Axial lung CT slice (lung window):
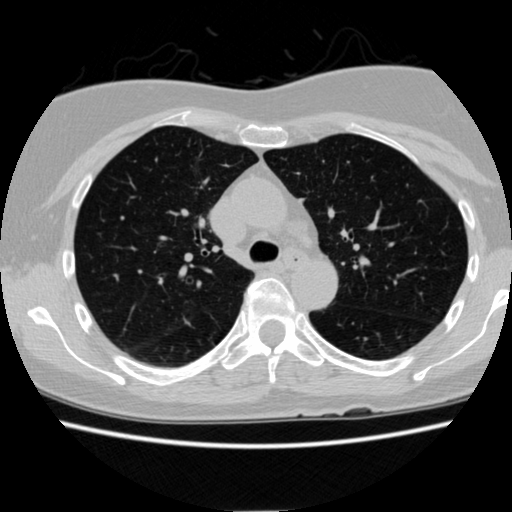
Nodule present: no